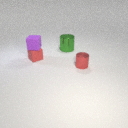
large green metal cylinder to the right of small red rubber cube